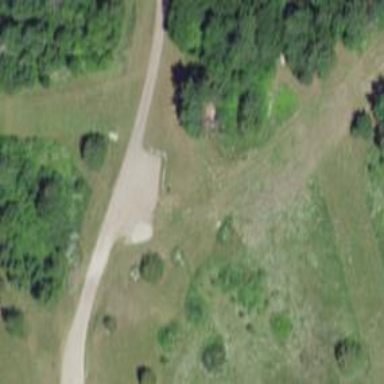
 perfect for leisurely sports activities."